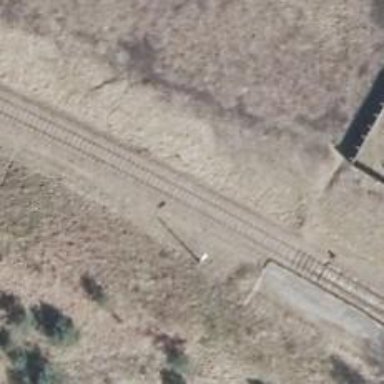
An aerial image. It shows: Railway signal.